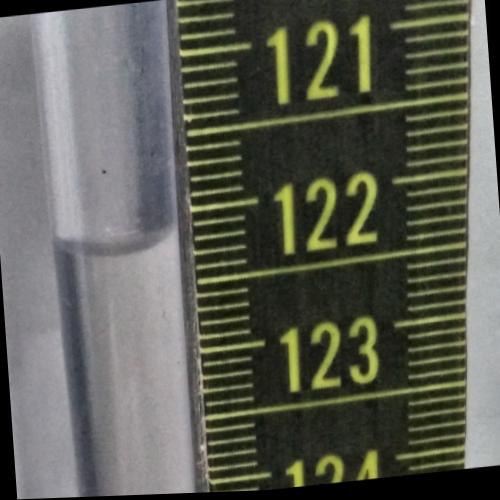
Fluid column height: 122.2 cm